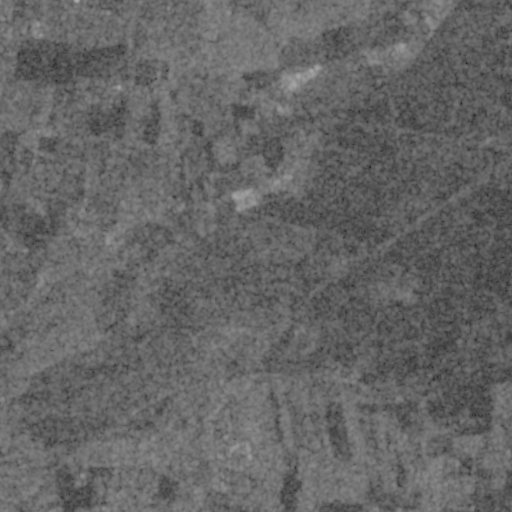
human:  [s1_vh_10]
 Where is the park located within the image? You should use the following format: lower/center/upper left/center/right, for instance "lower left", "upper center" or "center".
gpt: The park is located in the lower center of the image.
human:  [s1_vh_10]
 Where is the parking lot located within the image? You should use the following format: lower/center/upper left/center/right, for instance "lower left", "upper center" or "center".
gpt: The parking lot is located in the upper left of the image.
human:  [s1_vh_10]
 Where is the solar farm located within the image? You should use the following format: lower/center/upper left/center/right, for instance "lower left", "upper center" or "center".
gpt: The solar farm is located in the upper center of the image.
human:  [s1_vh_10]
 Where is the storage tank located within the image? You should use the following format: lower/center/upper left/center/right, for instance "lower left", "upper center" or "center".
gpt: The storage tank is located in the upper left of the image.
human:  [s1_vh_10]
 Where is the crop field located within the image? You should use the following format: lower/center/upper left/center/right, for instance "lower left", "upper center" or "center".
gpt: There is no crop field in the image.

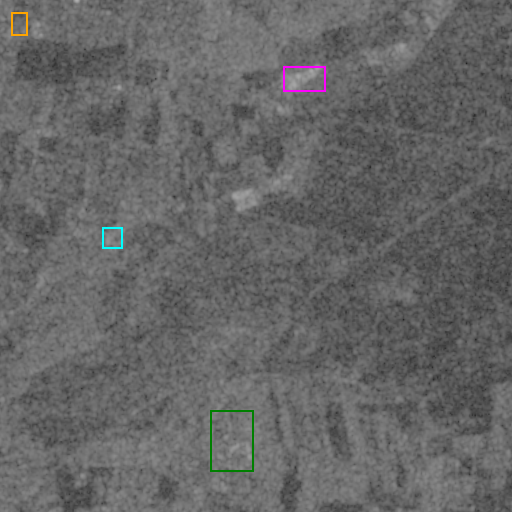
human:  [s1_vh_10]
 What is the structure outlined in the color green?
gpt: The structure outlined in green is a park.
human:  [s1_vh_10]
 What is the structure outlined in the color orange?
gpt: The structure outlined in orange is a parking lot.
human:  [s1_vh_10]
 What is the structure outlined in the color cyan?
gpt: The structure outlined in cyan is a power substation.
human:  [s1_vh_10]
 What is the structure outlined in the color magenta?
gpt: The structure outlined in magenta is a solar farm.
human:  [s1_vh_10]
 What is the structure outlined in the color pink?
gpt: There is no pink outline.